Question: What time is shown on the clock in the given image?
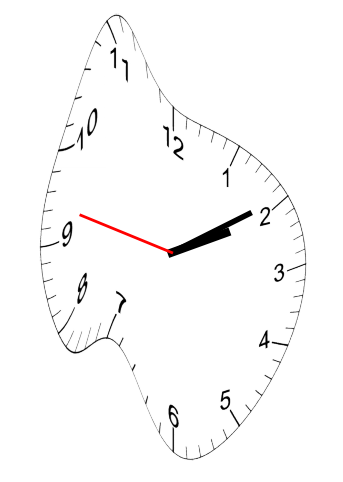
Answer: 02:09:47